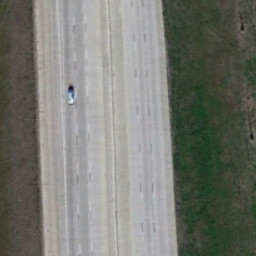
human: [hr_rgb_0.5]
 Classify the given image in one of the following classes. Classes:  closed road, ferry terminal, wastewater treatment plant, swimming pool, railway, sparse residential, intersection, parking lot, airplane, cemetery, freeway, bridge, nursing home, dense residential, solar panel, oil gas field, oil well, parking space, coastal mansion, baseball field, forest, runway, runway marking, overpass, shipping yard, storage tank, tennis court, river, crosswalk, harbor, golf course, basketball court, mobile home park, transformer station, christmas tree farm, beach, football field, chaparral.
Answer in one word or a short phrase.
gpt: freeway